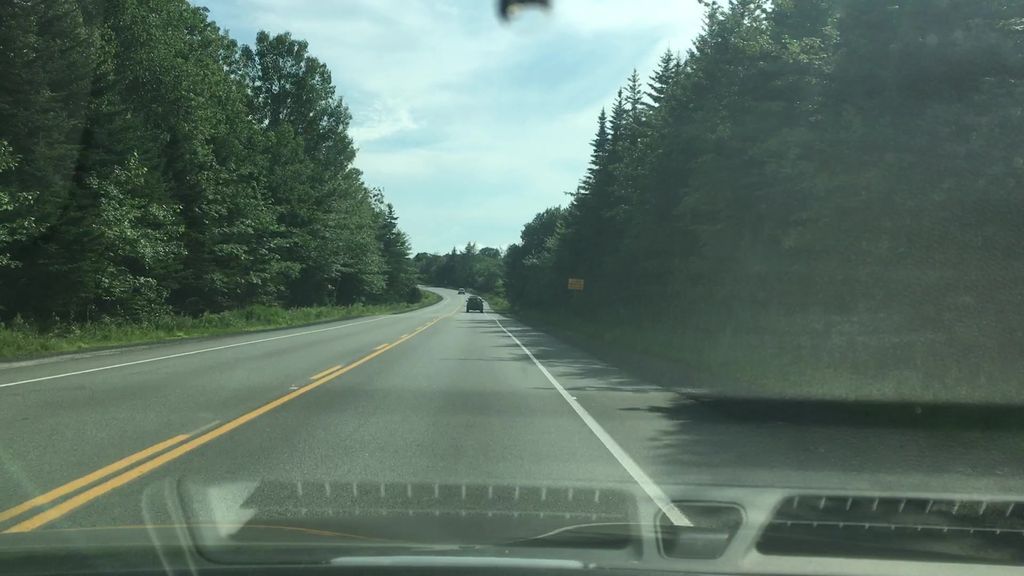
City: halifax